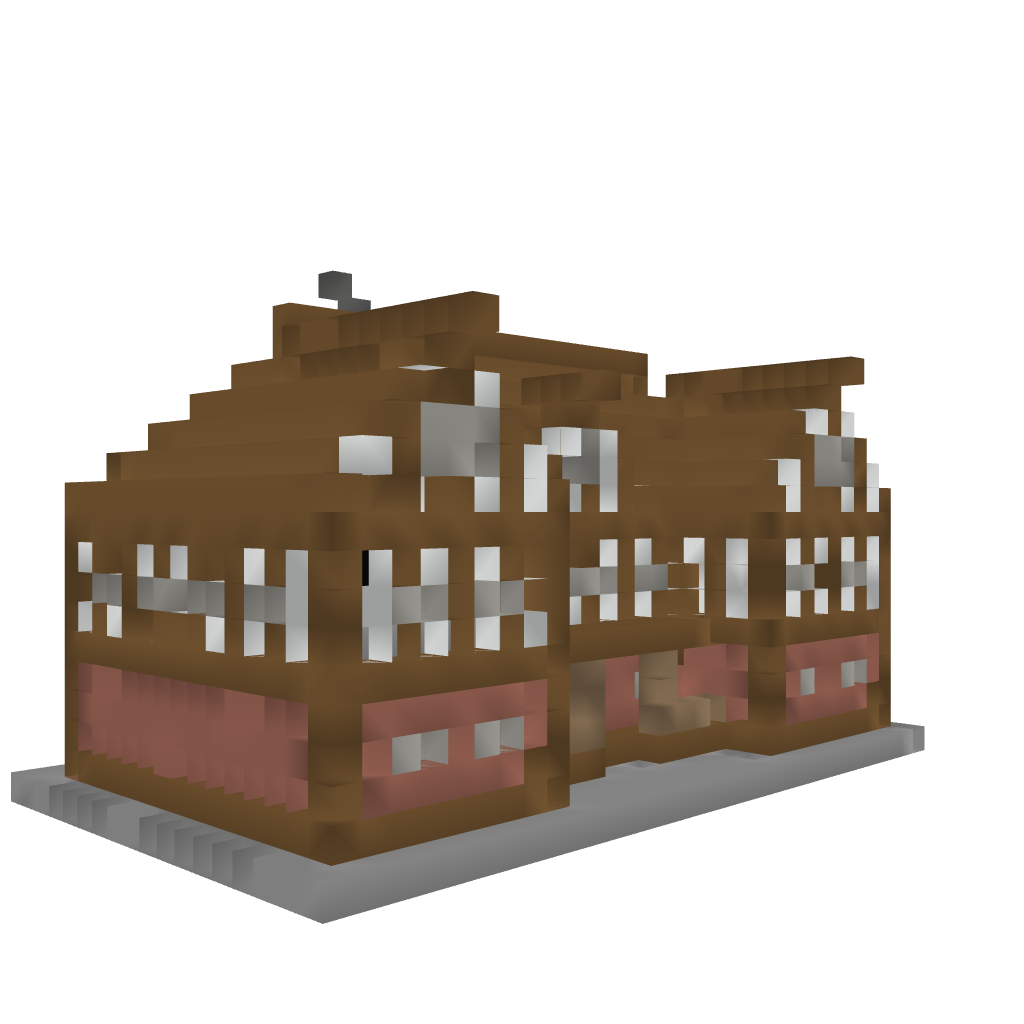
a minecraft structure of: German Tudor Style House